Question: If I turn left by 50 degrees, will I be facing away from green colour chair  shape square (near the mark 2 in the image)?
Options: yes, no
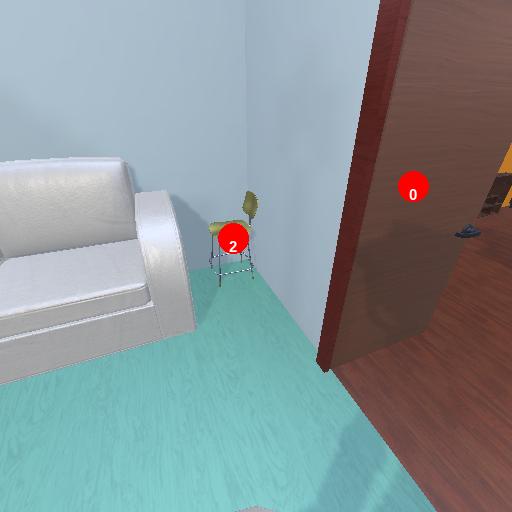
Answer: yes